Interaction volume radius: 5 \u00c5
Interaction volume height: 10 \u00c5
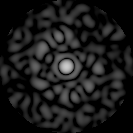
Disorder parameter: 0.8843